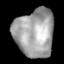
Tissue: lung
Cell type: Endothelial cells
Senescence score: 0.224
Nuclear area (px): 1821
Mean DAPI intensity: 163.599